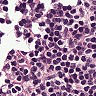
Metastatic tissue present: no